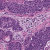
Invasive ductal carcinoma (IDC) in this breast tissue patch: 0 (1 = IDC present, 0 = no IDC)